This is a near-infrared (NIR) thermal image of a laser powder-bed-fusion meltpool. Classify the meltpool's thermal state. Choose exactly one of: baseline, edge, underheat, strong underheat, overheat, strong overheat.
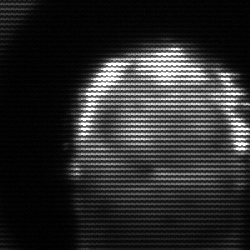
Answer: baseline